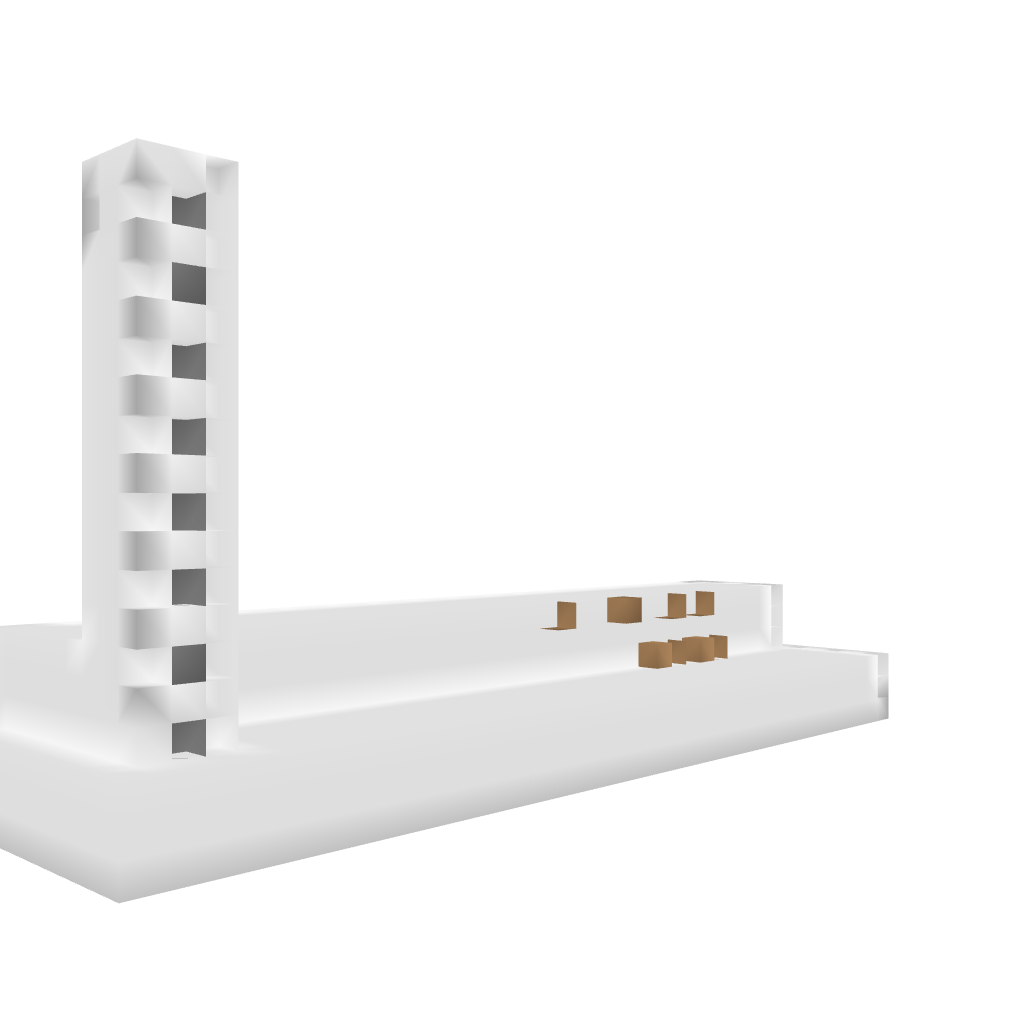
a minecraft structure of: low detail bad shape glass